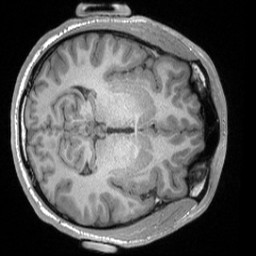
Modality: T1w
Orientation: axial